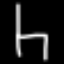
Label: chair